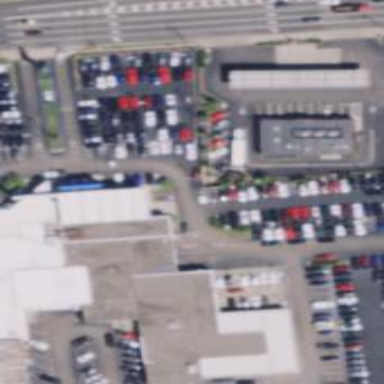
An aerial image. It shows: Car shop building.